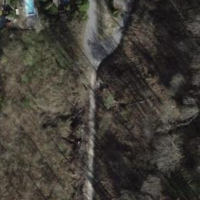
EUNIS habitat code: 41
Species observed at this site:
Lathyrus vernus